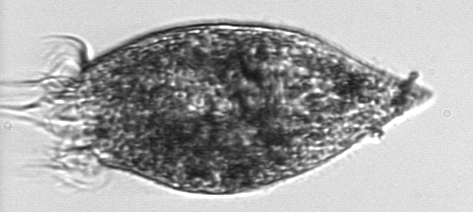
Label: Strombidium_conicum